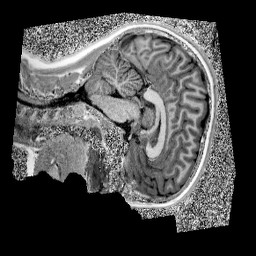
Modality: UNIT1
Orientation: sagittal
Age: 13
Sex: male
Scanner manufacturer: siemens
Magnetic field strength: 3 T
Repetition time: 4 s
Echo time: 0.00299 s